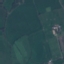
Land use / land cover: Pasture